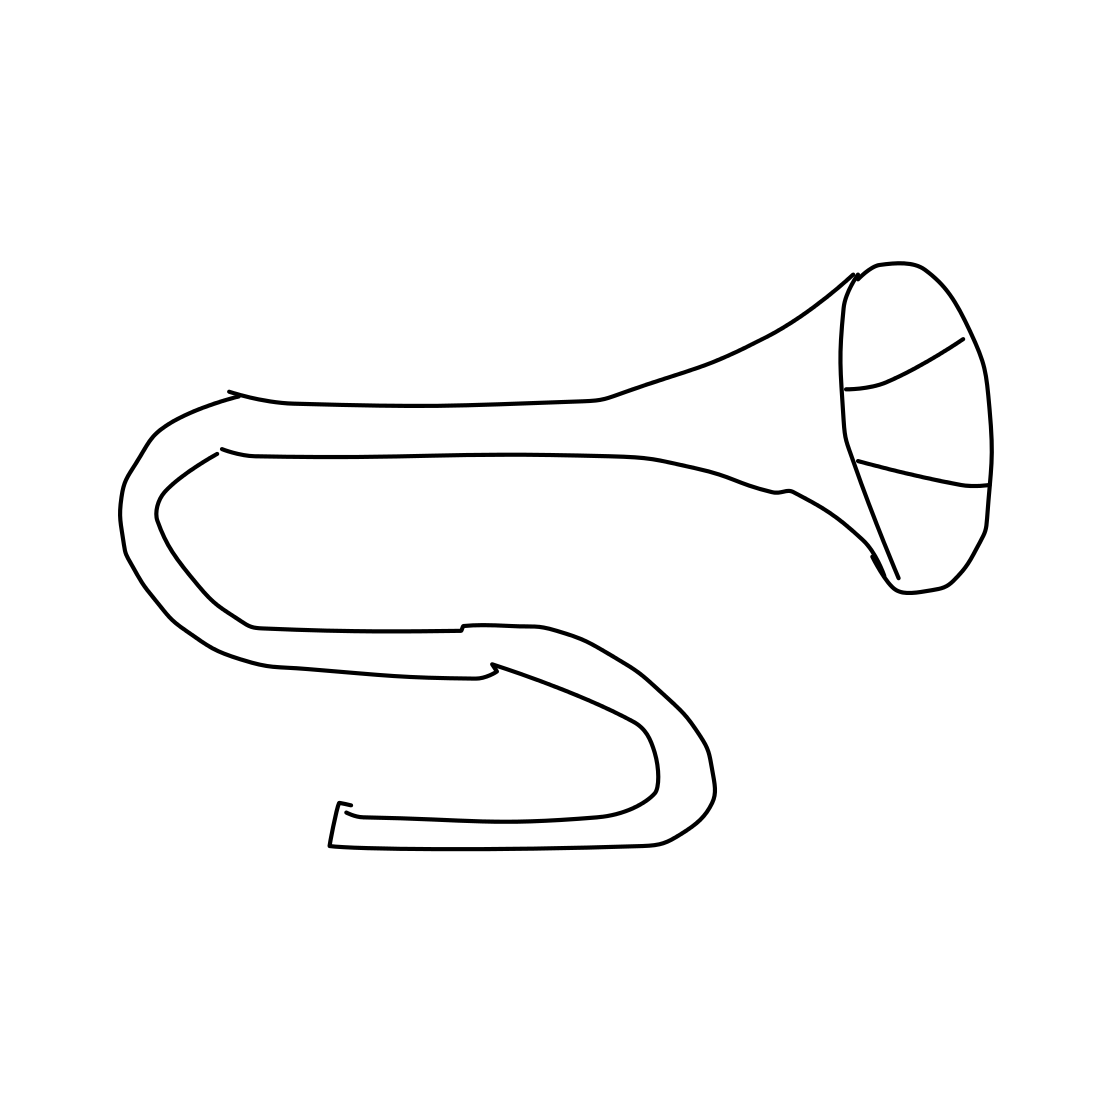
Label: trombone